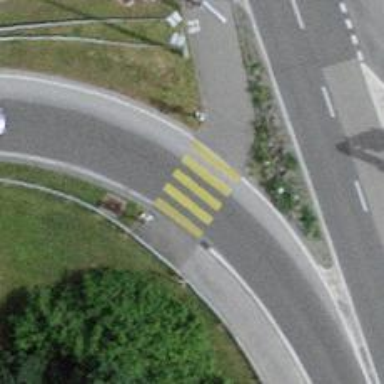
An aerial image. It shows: Marked crossing with zebra stripes on the road.